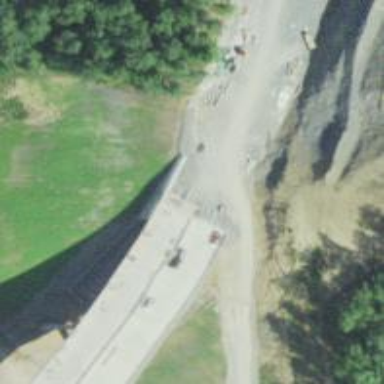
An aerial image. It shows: Expressway bridge.